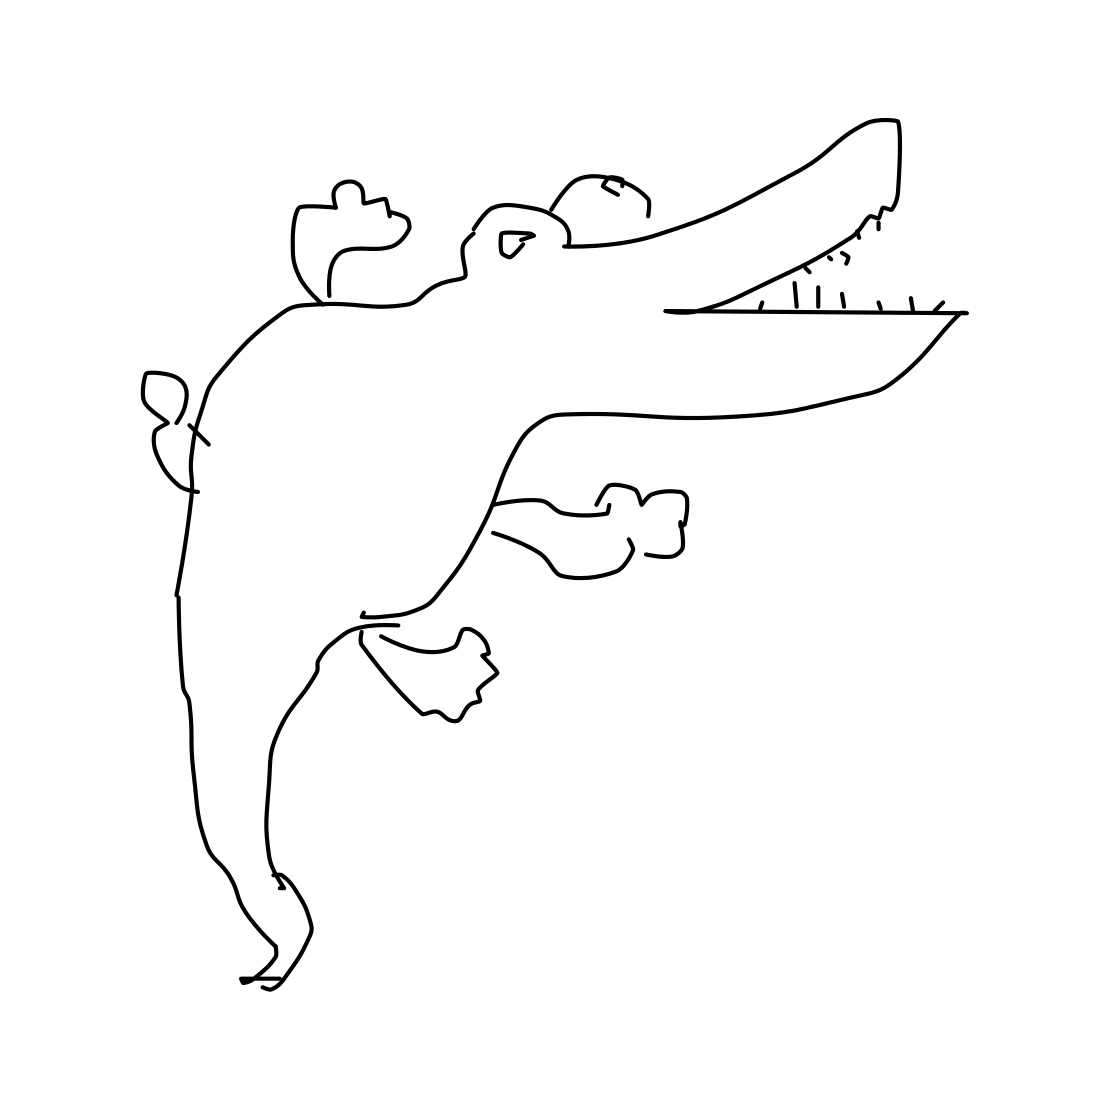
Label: crocodile